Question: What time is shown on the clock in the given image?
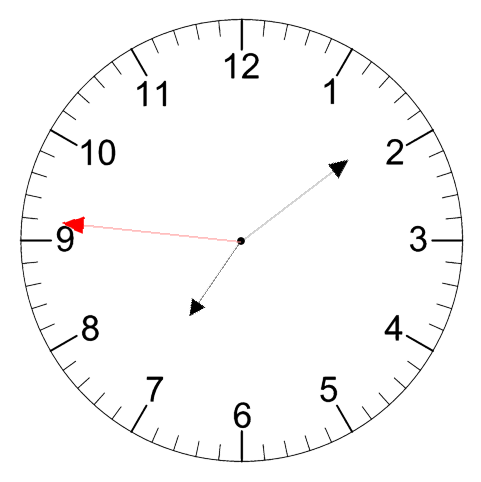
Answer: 07:08:46